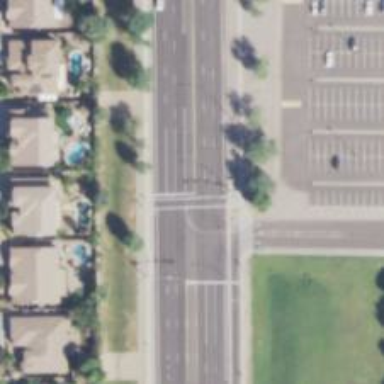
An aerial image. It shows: Solid stop line on the road.